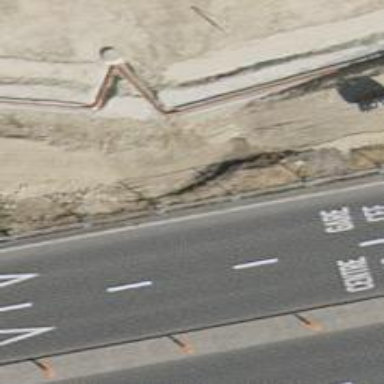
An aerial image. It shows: Tertiary road with asphalt surface leading to turbo roundabout.